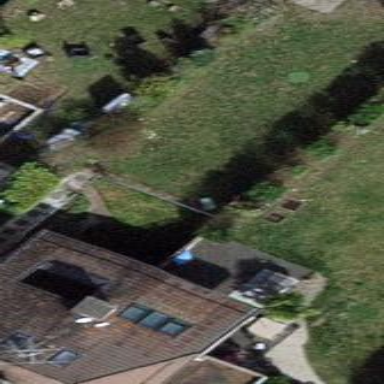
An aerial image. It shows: Garden surrounded by fence.